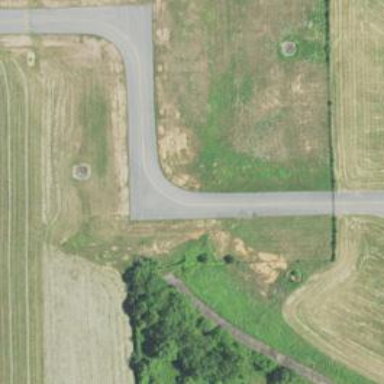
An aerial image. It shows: Image of taxiway at airport.